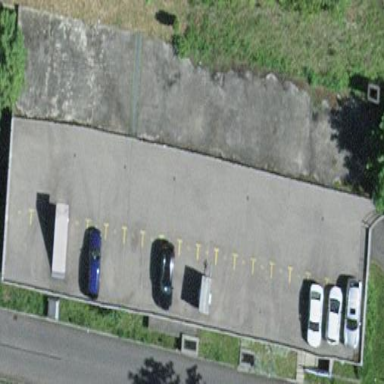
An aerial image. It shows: Parking area.